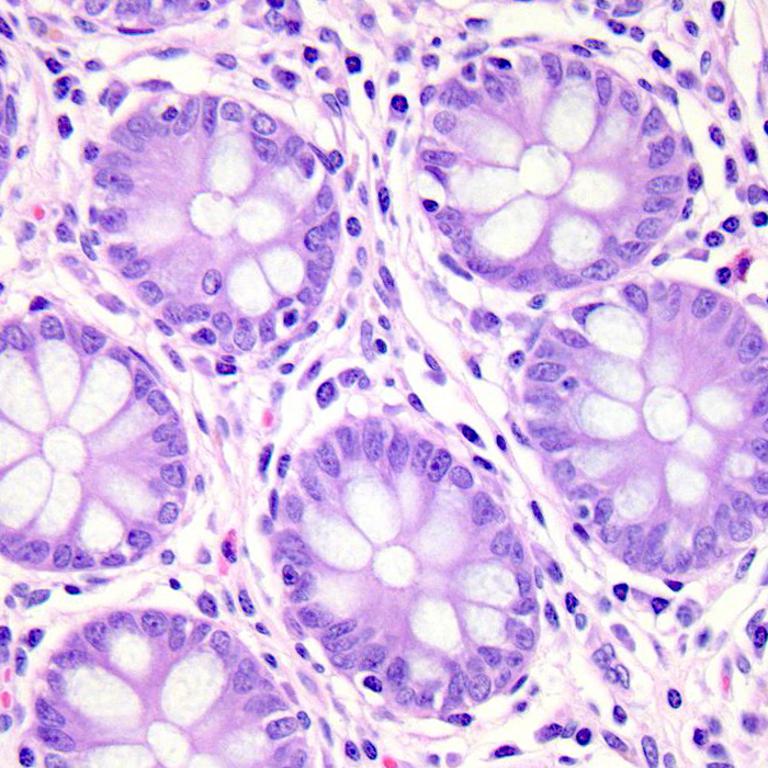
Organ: colon
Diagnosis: benign